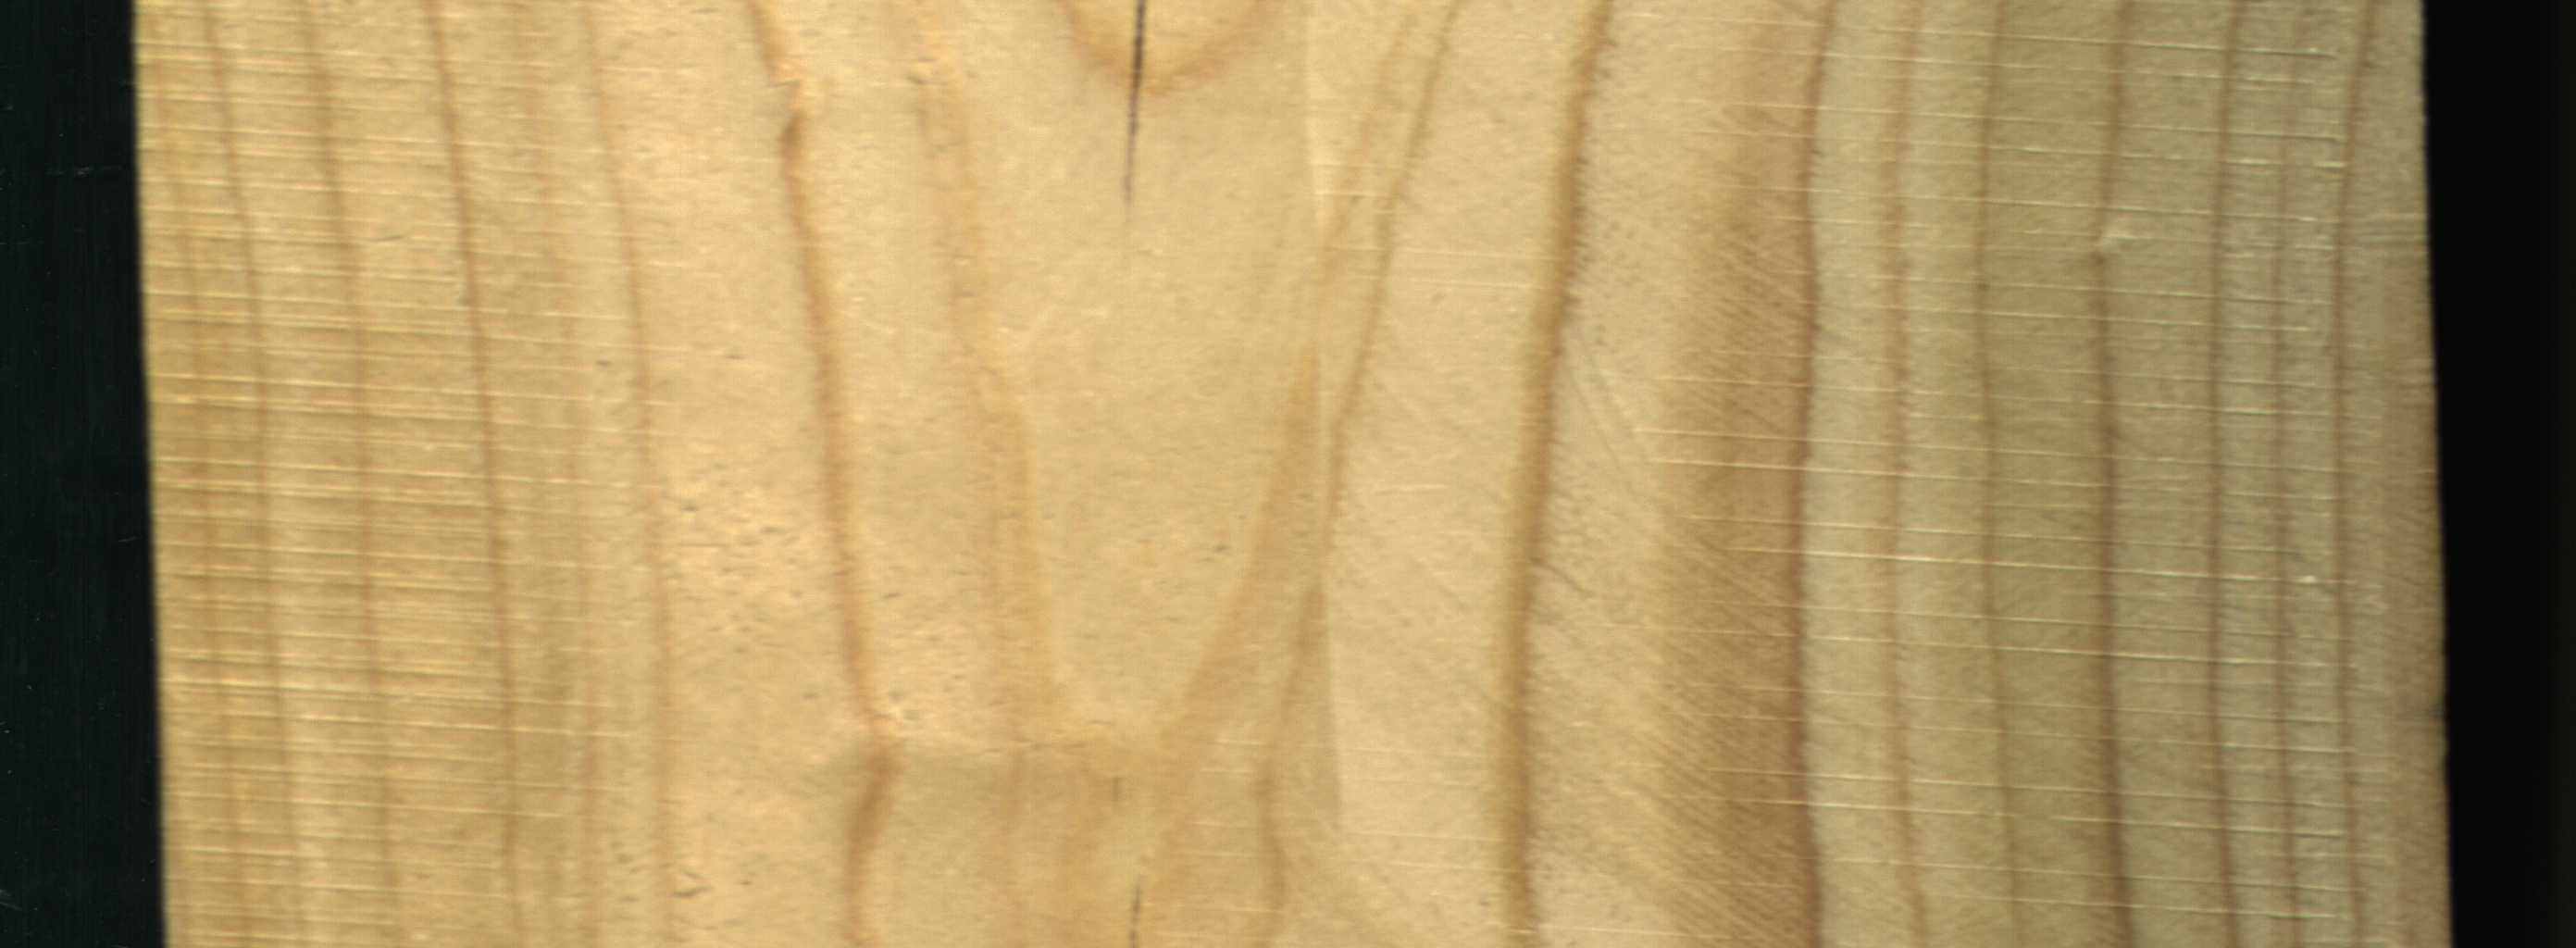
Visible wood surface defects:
Crack
Crack